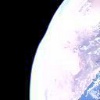
Label: sunburn